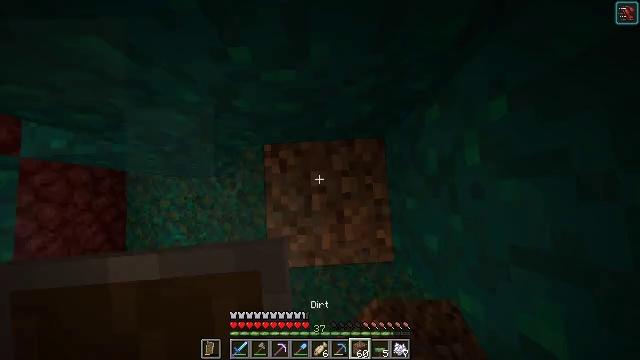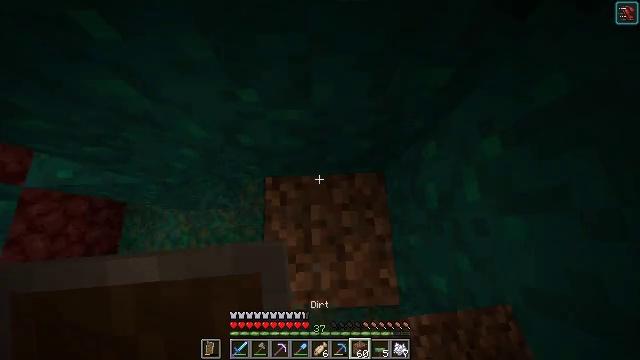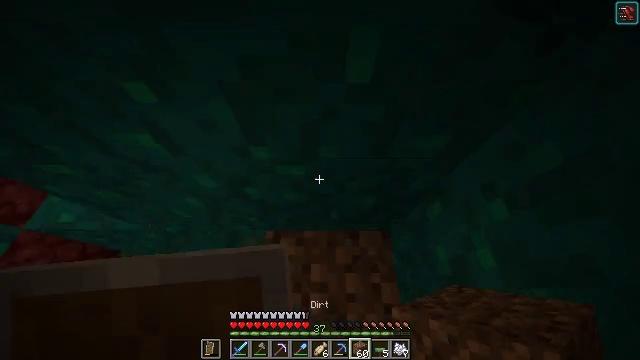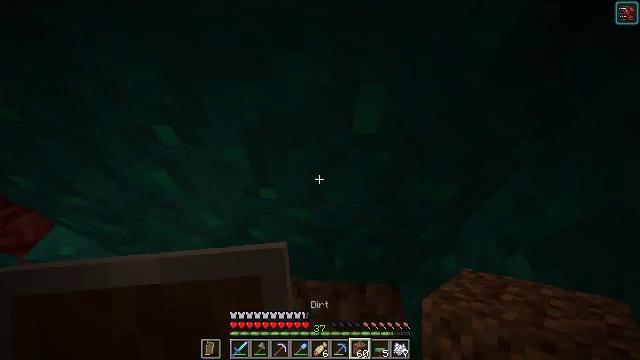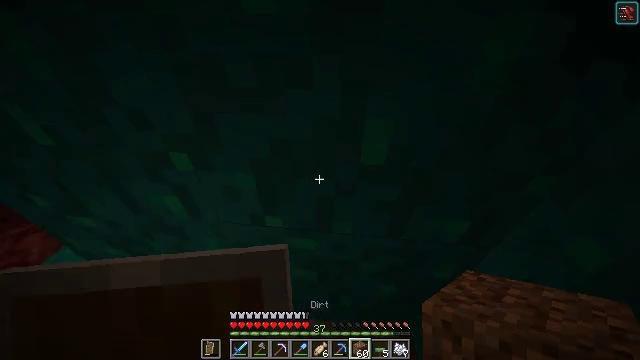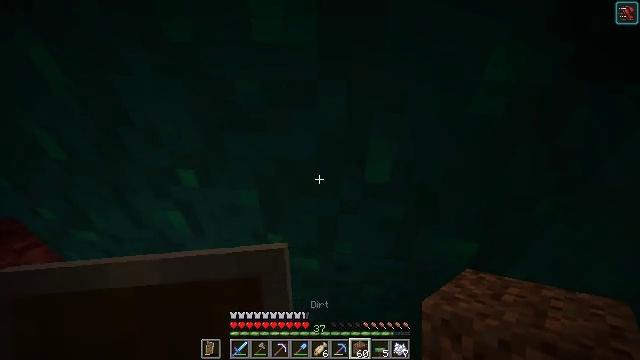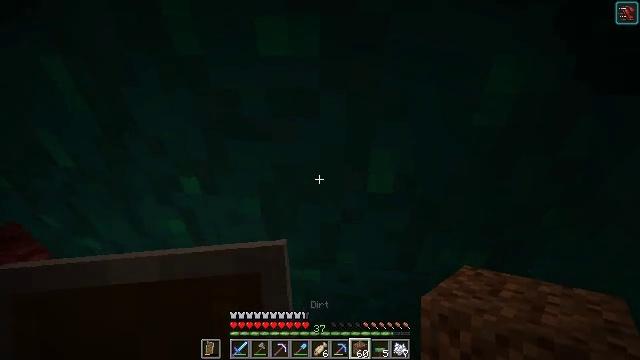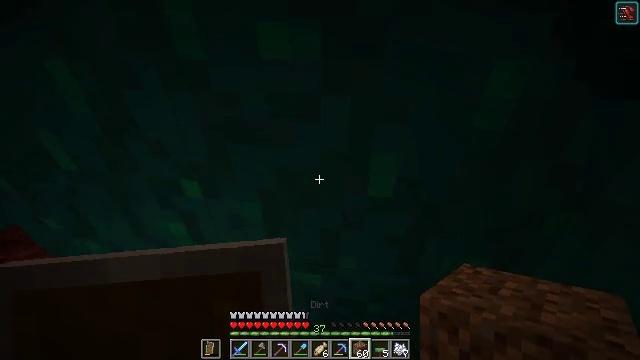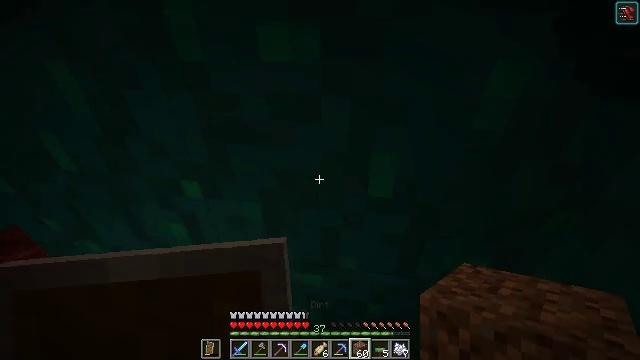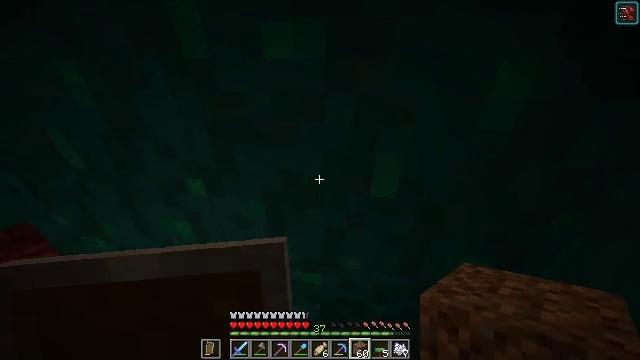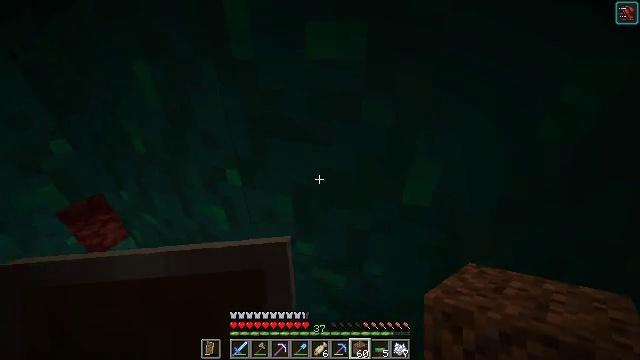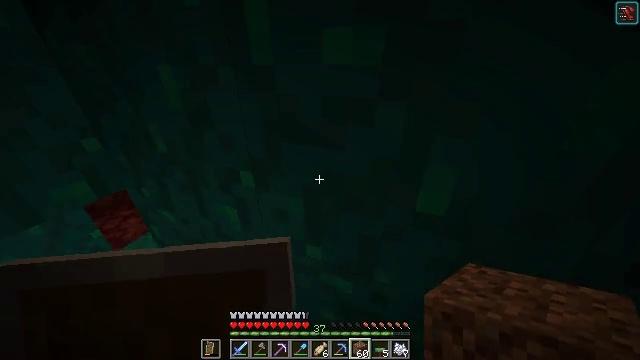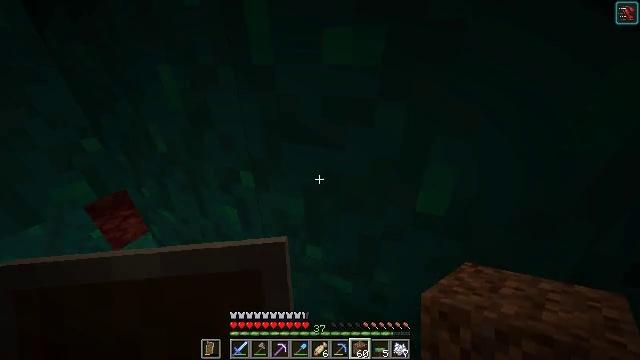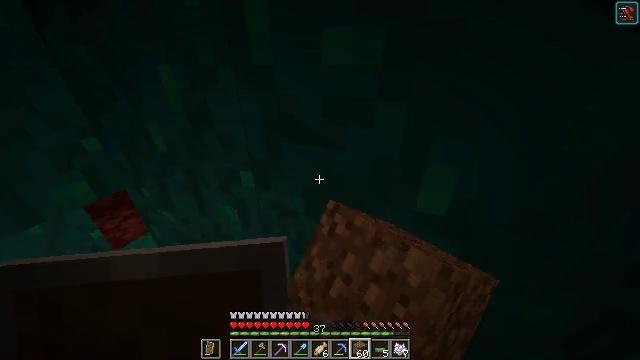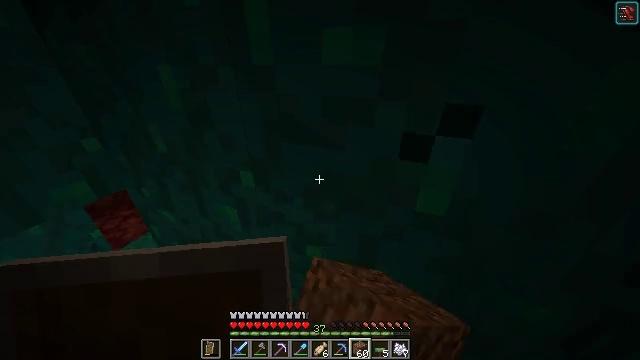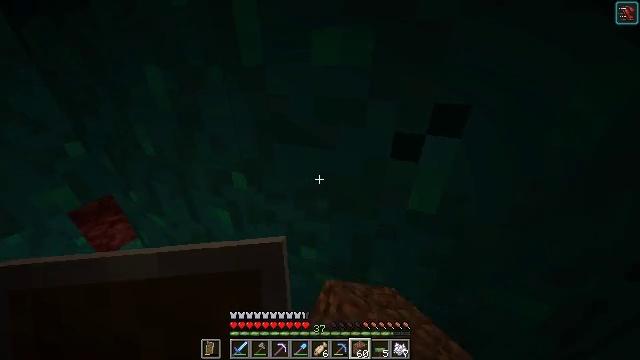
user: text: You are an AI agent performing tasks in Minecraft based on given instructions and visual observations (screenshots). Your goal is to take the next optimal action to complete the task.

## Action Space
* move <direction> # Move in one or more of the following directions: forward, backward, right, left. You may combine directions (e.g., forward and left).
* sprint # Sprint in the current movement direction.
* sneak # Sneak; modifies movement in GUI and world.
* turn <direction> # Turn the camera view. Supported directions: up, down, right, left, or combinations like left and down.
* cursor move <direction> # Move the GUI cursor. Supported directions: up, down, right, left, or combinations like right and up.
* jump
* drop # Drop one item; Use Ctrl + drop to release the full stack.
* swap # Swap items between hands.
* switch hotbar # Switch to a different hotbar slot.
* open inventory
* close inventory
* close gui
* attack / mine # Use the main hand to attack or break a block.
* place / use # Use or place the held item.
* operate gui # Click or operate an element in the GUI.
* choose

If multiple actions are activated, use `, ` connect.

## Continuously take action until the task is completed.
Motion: motion action
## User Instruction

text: Break the warped wart block.
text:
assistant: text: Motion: turn up
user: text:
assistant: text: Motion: turn left and up
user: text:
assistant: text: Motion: turn left and up
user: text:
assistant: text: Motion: turn left and up
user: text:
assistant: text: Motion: turn left and up
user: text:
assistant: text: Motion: turn up
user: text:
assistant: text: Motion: turn up
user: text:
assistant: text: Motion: no_op
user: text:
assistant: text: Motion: turn left
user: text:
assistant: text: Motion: turn left
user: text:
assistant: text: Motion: turn left and up
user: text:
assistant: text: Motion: attack / mine
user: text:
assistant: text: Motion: attack / mine
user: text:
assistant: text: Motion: attack / mine
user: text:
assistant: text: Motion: turn right, attack / mine
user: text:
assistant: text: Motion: turn right, attack / mine
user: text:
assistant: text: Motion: turn up, attack / mine
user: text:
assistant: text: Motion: turn up, attack / mine
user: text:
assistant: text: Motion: attack / mine
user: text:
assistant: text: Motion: attack / mine
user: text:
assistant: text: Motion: turn right, attack / mine
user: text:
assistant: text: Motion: turn left, attack / mine
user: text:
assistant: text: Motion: attack / mine
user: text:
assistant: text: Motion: turn left and down, attack / mine
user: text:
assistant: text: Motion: turn down, attack / mine
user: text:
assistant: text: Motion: turn right and down, attack / mine
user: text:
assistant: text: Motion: turn down, attack / mine
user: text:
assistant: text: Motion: attack / mine
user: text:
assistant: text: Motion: attack / mine
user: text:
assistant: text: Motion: attack / mine